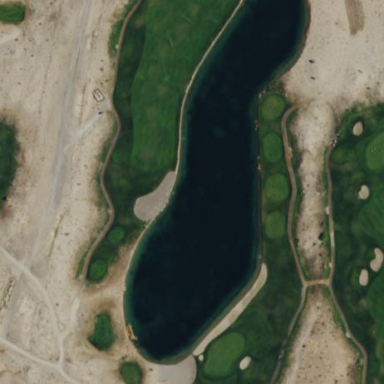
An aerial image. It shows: Rough area on grassy golf course.